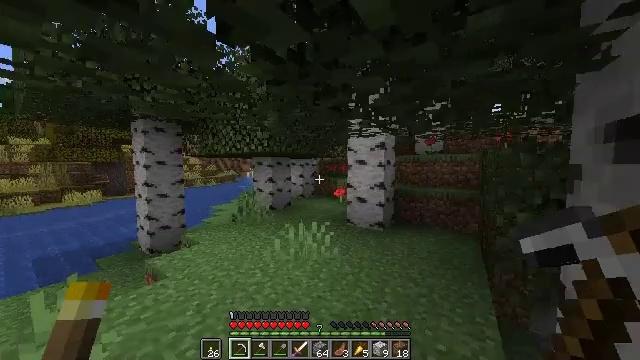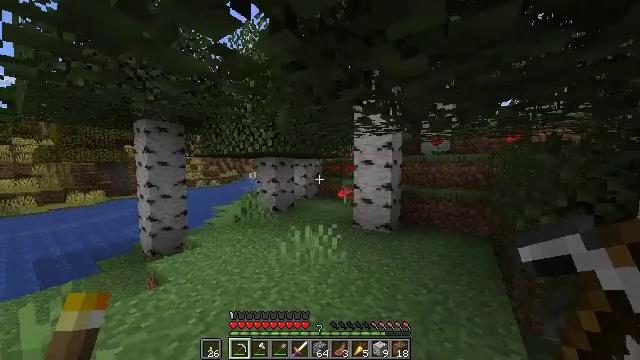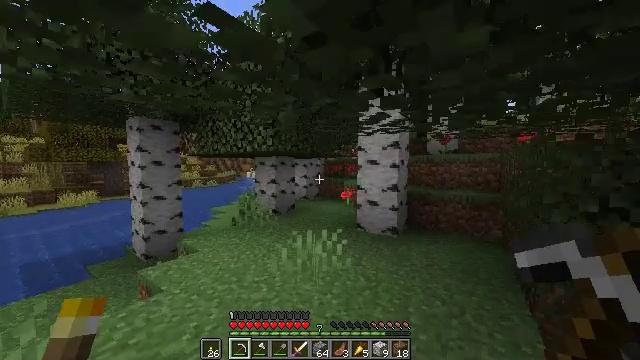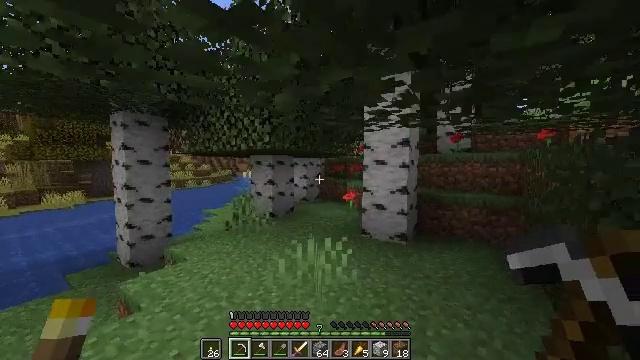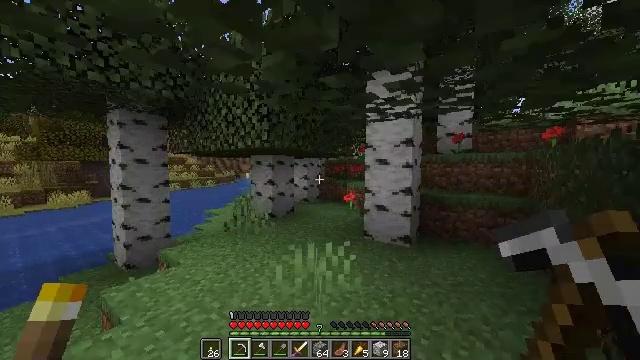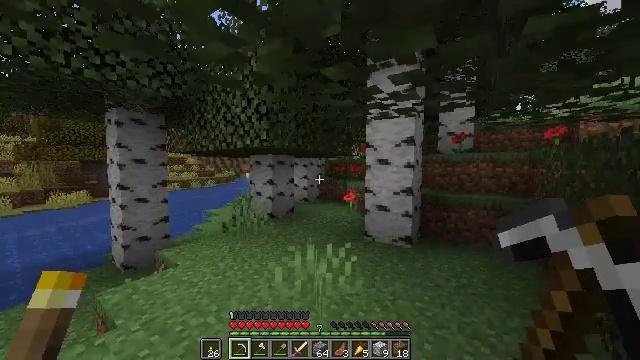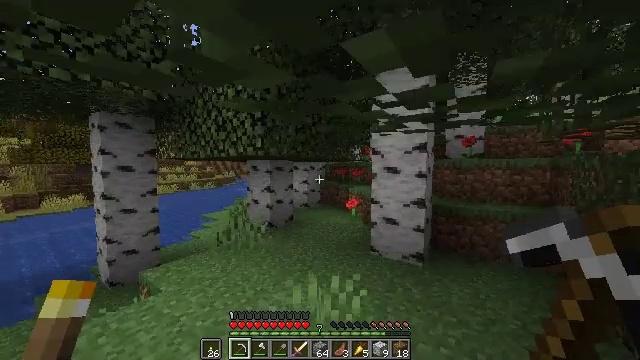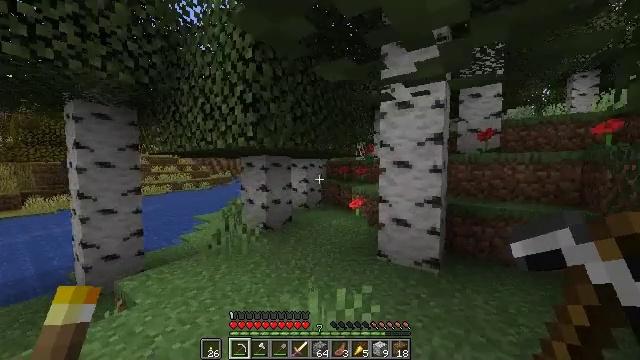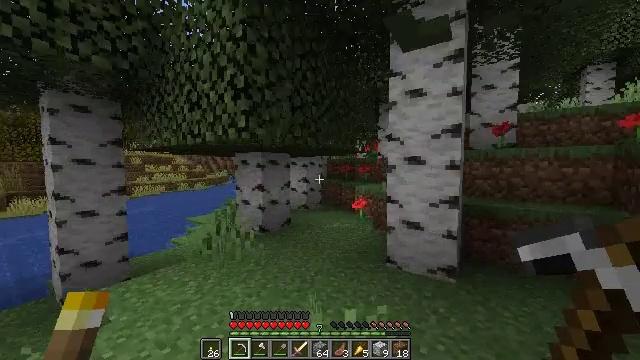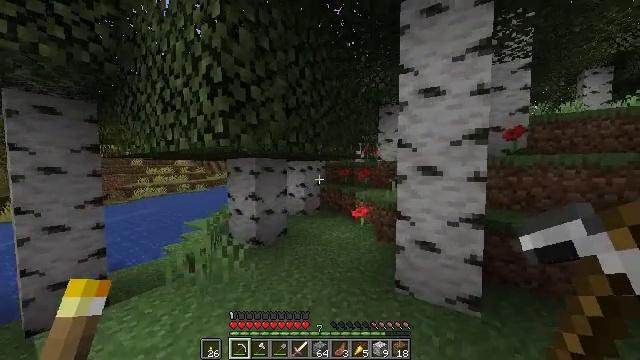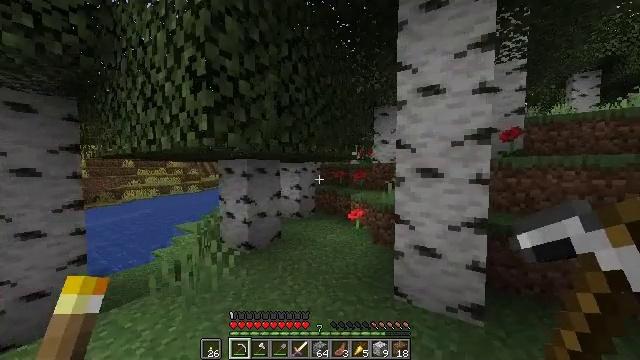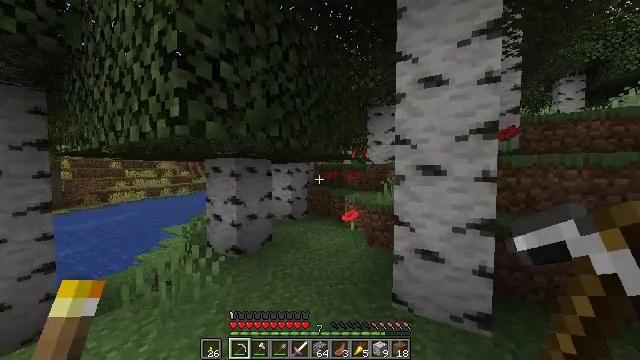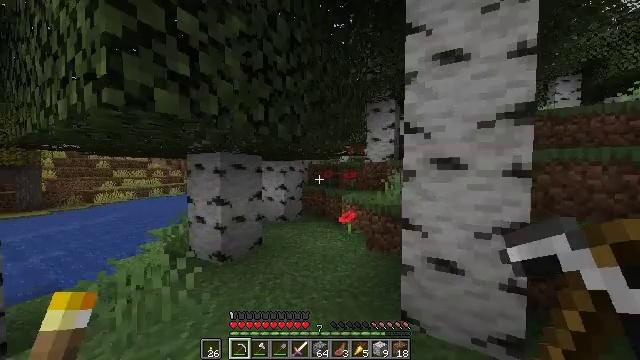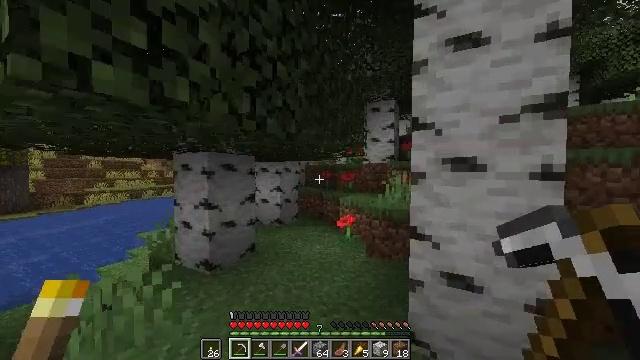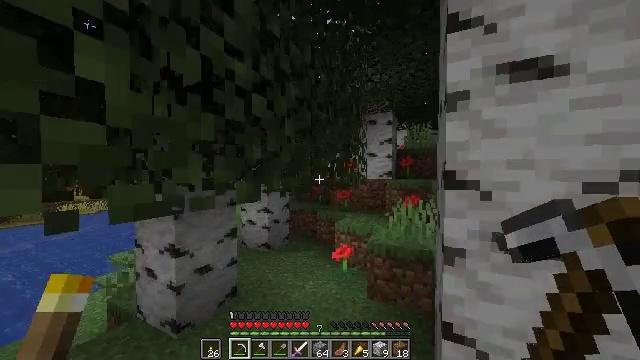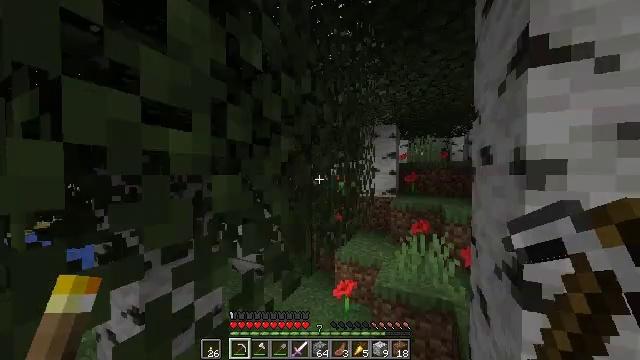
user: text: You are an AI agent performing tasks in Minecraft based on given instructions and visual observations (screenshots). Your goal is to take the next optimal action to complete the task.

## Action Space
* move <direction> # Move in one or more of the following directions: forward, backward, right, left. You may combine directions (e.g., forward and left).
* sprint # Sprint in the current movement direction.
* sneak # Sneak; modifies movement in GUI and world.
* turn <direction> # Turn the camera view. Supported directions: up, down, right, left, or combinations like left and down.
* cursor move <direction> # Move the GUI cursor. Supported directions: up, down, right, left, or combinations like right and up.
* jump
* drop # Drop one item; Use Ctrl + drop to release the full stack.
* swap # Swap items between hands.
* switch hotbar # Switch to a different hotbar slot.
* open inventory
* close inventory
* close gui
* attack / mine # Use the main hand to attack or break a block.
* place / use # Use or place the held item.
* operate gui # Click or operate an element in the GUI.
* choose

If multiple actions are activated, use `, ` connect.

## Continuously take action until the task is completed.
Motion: motion action
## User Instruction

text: Kill the chicken.
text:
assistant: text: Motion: move forward, sprint, jump
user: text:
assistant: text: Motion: move forward, sprint, jump
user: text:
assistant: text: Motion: move forward, sprint, jump
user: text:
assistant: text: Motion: move forward, sprint
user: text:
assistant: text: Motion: move forward, sprint, jump
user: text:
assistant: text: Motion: move forward, sprint, jump
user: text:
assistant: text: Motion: move forward, sprint, jump
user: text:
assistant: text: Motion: move forward, sprint
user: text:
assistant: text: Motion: move forward, sprint, jump
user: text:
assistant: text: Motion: move forward, sprint, turn right, jump
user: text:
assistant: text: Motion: move forward, sprint, turn right, jump
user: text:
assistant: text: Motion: move forward, sprint, turn right
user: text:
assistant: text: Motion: move forward, sprint, jump
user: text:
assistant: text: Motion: move forward, sprint, turn right, jump
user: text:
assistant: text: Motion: move forward, sprint, turn right, jump
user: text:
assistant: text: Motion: move forward, sprint
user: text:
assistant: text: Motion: move forward, sprint, turn right
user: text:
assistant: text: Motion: move forward, sprint, turn right
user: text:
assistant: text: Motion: move forward and move right, sprint, turn right
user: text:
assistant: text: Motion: move forward and move right, sprint
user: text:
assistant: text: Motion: move forward and move right, sprint, turn right and up, jump
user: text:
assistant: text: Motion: move forward and move right, sprint, turn right and up, jump
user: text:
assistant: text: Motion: move forward and move right, sprint, turn right and up, jump
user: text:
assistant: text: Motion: move forward and move right, sprint, jump
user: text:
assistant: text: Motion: move forward and move right, sprint, jump
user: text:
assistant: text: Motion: move forward and move right, sprint, turn right and up, jump
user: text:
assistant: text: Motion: move forward and move right, sprint, turn right and up, jump
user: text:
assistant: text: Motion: move forward and move right, sprint, turn up, jump
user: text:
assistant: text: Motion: move forward, sprint
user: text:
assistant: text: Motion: move forward, sprint